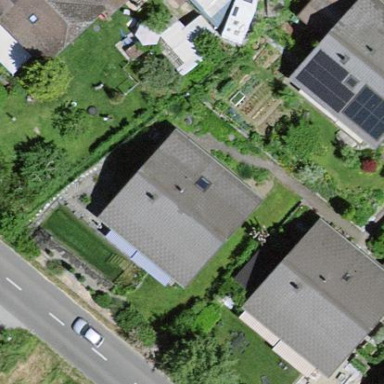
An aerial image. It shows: Residential building.